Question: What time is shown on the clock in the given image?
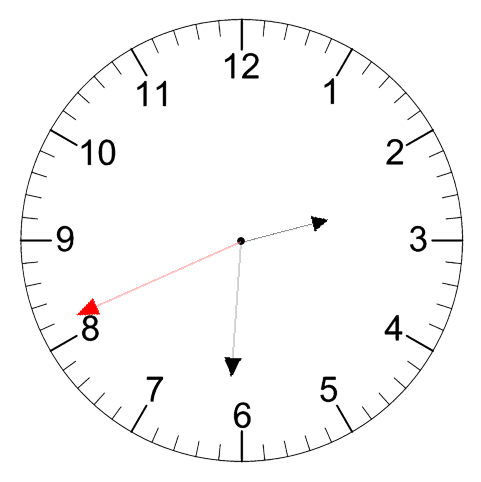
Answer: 02:30:41